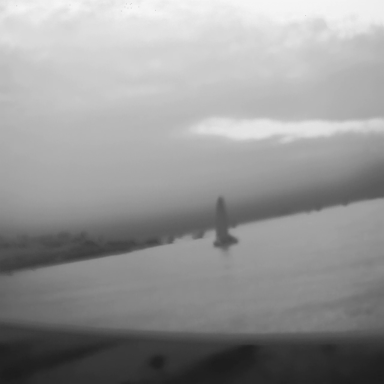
There is a sailboat in the infrared image.